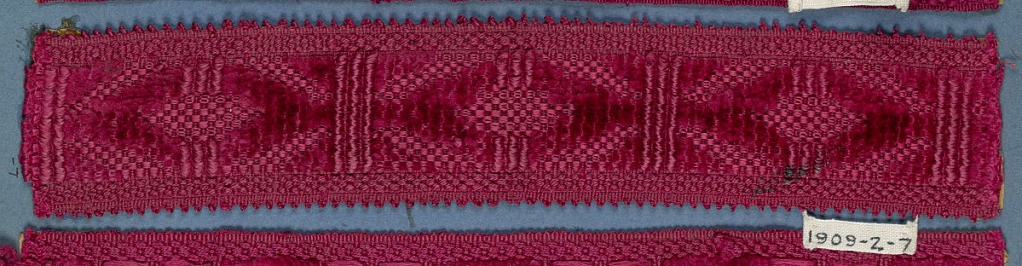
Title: Trimming
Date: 19th century
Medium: silk Technique: supplementary warp pile on compound ground (velvet)
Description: Red trimming fragment in a design of ovals separated by bars and with a picot edge.